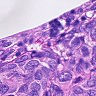
Metastatic tissue present: no